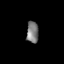
Tissue: prostate
Cell type: T cells
Senescence score: 0.3347
Nuclear area (px): 251
Mean DAPI intensity: 122.936